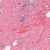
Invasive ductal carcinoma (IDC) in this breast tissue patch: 0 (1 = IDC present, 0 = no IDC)